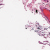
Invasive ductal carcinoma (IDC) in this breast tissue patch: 0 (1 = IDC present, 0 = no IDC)